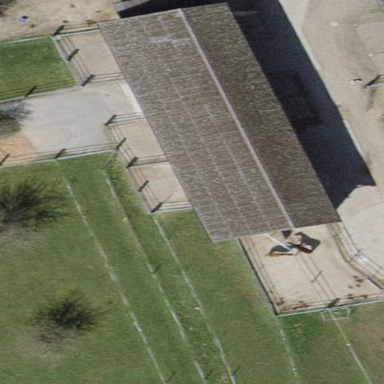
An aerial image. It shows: Stable.